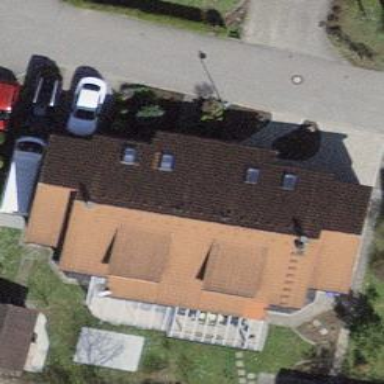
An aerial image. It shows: Semi-detached house with gabled roof.